Question: I have 3 text boxes current password,new password and confirm password and 3 RequiredFieldValidator for each text-box and one comparevalidator for new and confirm password.
I also use CustomValidator because i want to check whether the current password is correct.so i created one javascript function that check current password.
1.if current password is not correct it display alert message that "current password is not correct" which is OK.
2.but it move forward and also display alert message "New Password and Confirm Password Fields must be identical." if both are not matched.
What i want is it should not move further it display message in step 1.
Anyone know how to do this?
Thanks

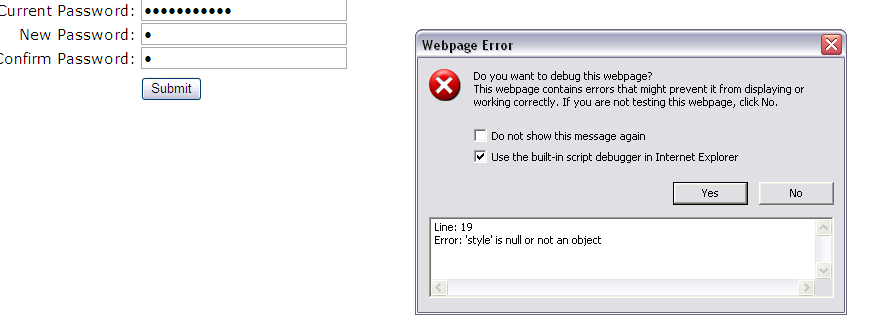
Answer: You can disable the validator on your script like this:
'''
var CmpValidator = document.getElementById('<%=CompareValidator1.ClientID%>');
ValidatorEnable(CmpValidator, false);
'''
Later on client click of the submit button you can enable it like:
'''
var CmpValidator = document.getElementById('<%=CompareValidator1.ClientID%>');
ValidatorEnable(CmpValidator, true);
'''